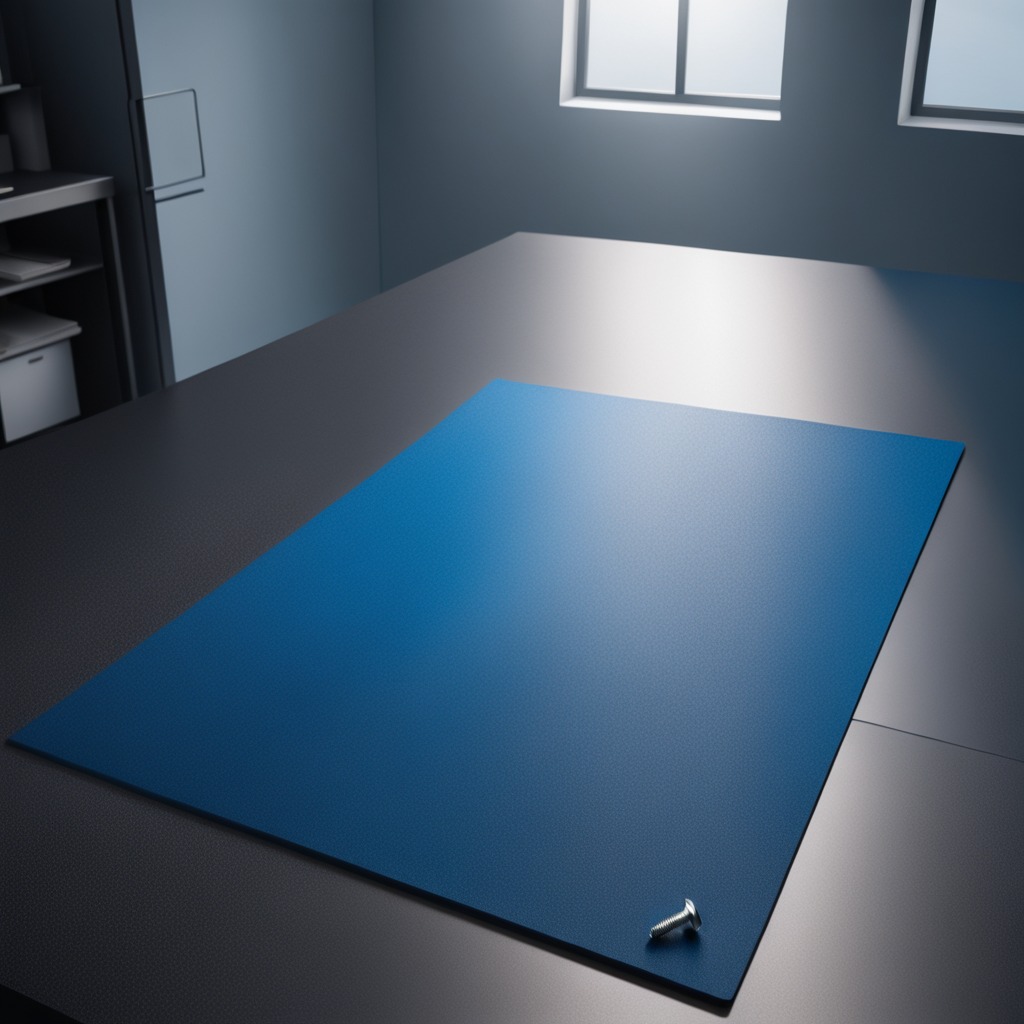
A metal screw lies on a clean granite tabletop covered with a blue rubber mat inside a workshop under bright overhead lighting crisp shadows high clarity worn but beneath the mat